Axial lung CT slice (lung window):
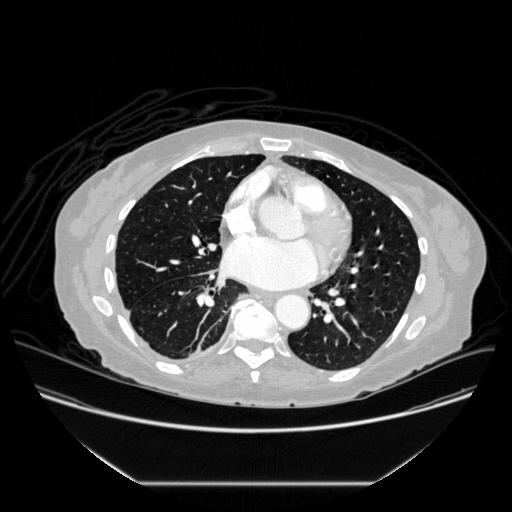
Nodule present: no